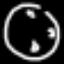
Label: clock